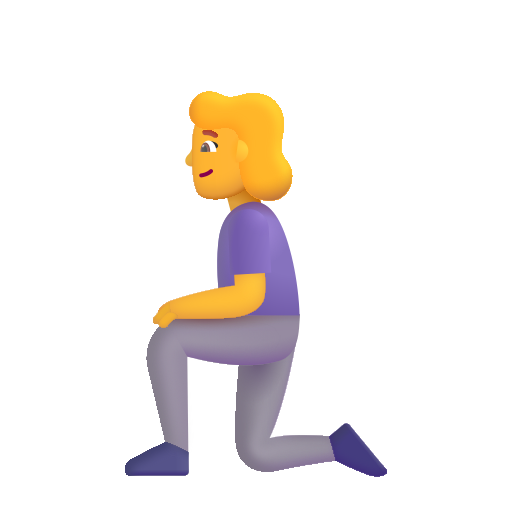
woman kneeling color default